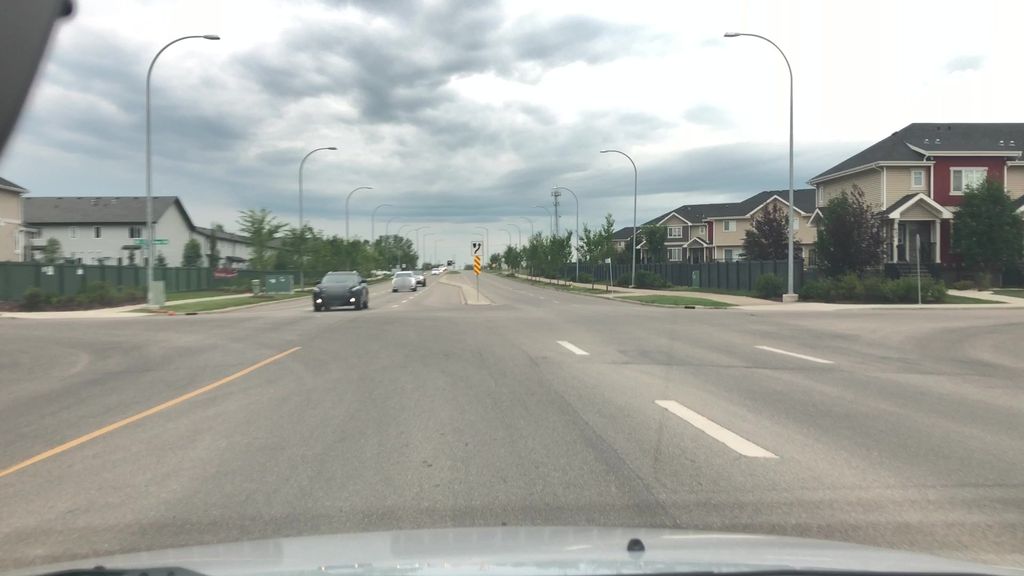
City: edmonton